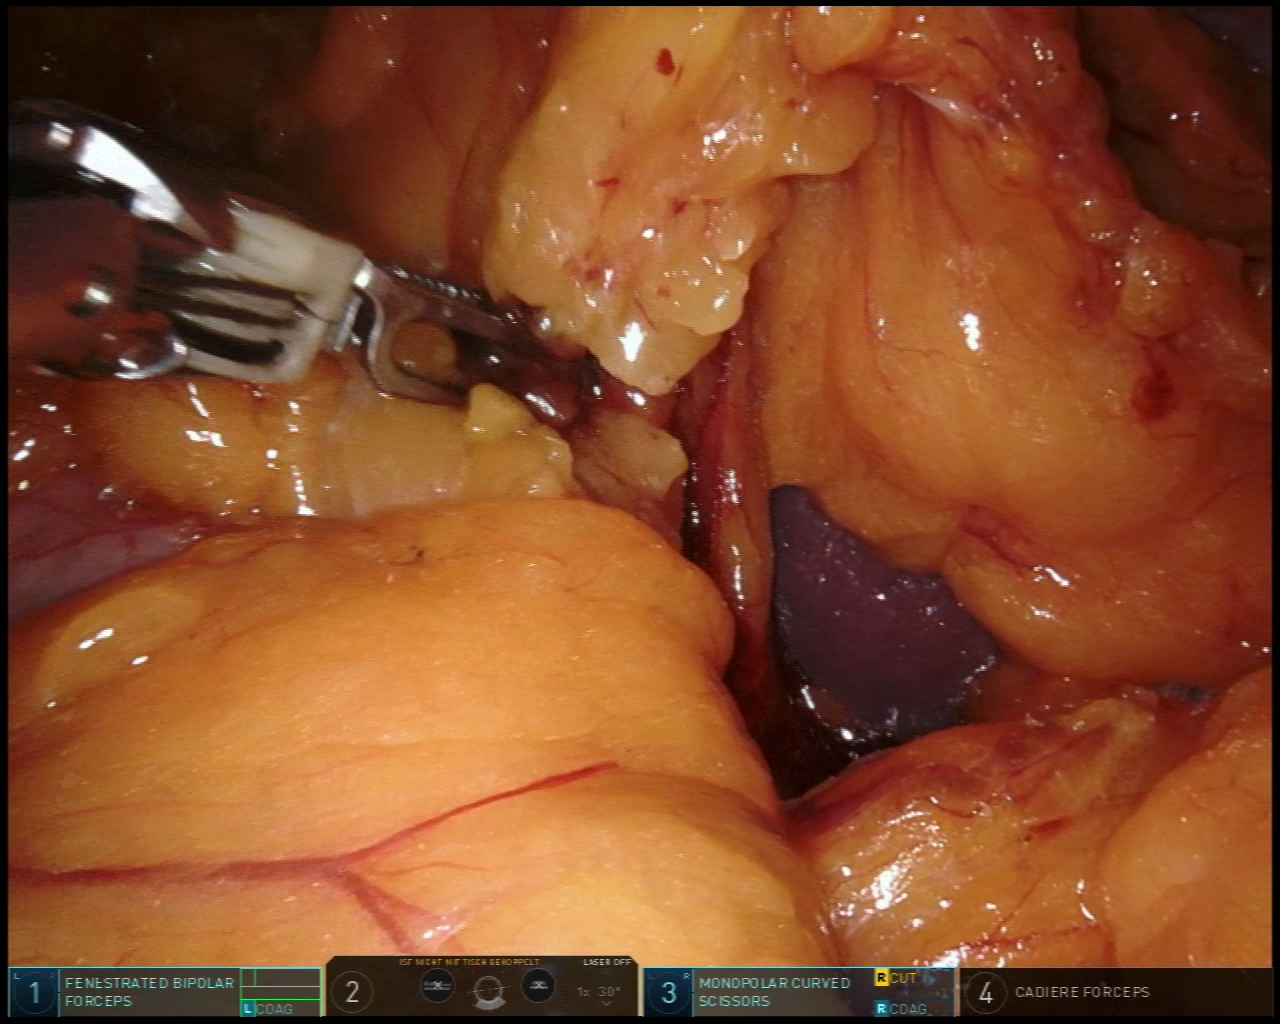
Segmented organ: spleen
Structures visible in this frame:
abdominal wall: yes
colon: yes
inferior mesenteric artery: no
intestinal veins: no
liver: no
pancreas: no
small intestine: no
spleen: yes
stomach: no
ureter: no
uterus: no
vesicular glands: no